Aerial crown-view tile of a tropical tree (Barro Colorado Island, Panama), acquired 20250616:
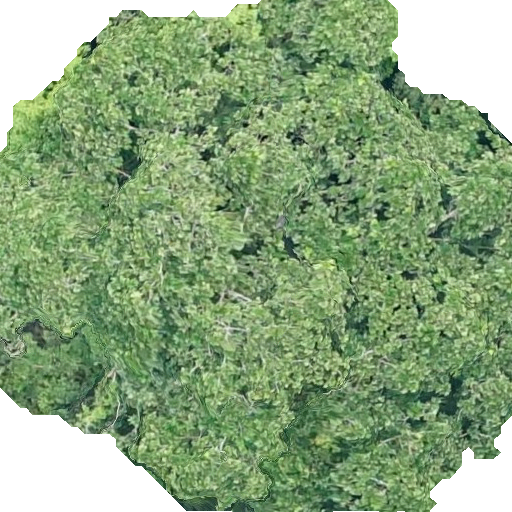
Species: Anacardium excelsum
GBIF accepted scientific name: Anacardium excelsum
Crown area: 362.645 m²